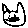
Label: cat